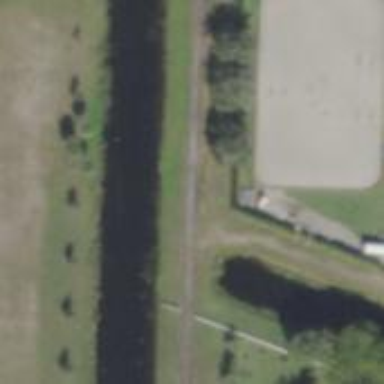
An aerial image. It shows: Canal.